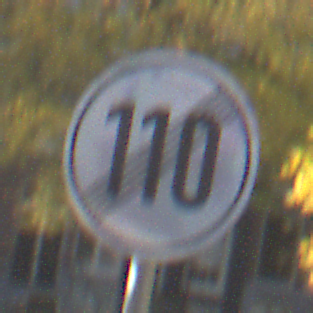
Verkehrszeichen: EndeGeschwindigkeit110
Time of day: SunriseSunset
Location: Outdoor (Urban)
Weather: PartlyCloudy
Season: Autumn
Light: Natural